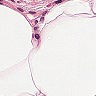
Metastatic tissue present: no